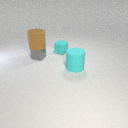
small gray metal cube to the left of large cyan rubber cylinder